Question: I have to convert this mongoDB document into a neo4j.
This is an example of document:
'''
{
"_id" : "Atl.02",
"official_name" : "Club Atletico de Madrid S.A.D.",
"common_name" : "Atletico Madrid",
"country" : "Spain",
"started_by" : {
"day" : 26,
"month" : 4,
"year" : 1903
},
"stadium" : {
"name" : "Vicente Calderon",
"capacity" : 54907
},
"palmares" : {
"La Liga" : 10,
"Segunda Division" : 1,
"Copa del Rey" : 10,
"Supercopa de Espana" : 2,
"UEFA Europa League" : 2,
"UEFA Cup Winners Cup" : 1,
"UEFA Super Cup" : 2,
"FIFA Club World cup" : 1
},
"uniform" : "blue, white and red"
}
'''
I create a team node:
'''
CREATE (n:team {_id:"Atl.02", official_name:"Club Atletico de Madrid S.A.D.",
common_name:"Atletico Madrid", country:"Spain",
started_by_day: 26, started_by_month:4, started_by_year:1903,
uniform:"blue, white and red"})
'''
A stadium node:
'''
CREATE (n:stadium {name:"Vicente Calderon", capacity:54907})
'''
The relationship between the team and the stadium:
'''
MATCH (n:team), (n1:stadium) WHERE n._id="Atl.02" AND
n1.name="Vicente Calderon" CREATE n-[r:PLAYS]->n1
'''
Here is a picture:

The first thing is:
I thought two possibilities:
1) put this information in team node
2) create a new node, called palmares, and set the properties on the relationship
What do you think?
And waht about information? Is it a good choice to put it in team node?
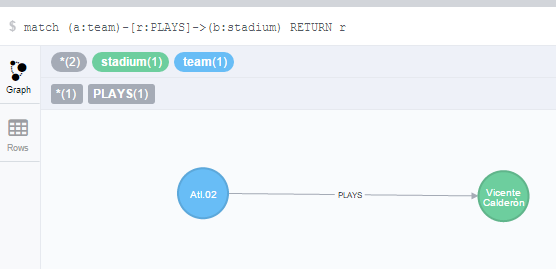
Answer: I recommend that you represent the individual prizes as separate nodes, since the same prize can be won by multiple teams in different years. Also, the queries for specific prizes would be easier to write and run quicker.
For example:
'''
(team:team {_id:"Atl.02"})-[:AWARDED {count: 10}]->(prize:Prize {name: "La Liga"})
'''
I think putting "started_by" in the Team node is fine, but you might want to store the year/month/day as a single integer (e.g., an epoch date) to make it easier to do Cypher queries involving the date.
Or, if you have no convenient way to convert the year/month/day to an integer, you can combine them into an 8-character string (in year, month, and day order). Here is an example of how to do that:
'''
WITH 1993 AS year, 01 AS month, 16 AS day
RETURN
TOSTRING(year) +
(CASE WHEN month < 10 THEN "0" + month ELSE month END) +
(CASE WHEN day < 10 THEN "0" + day ELSE day END)
AS date;
'''
The resulting 'date' would be: "<PHONE>".